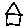
Label: house